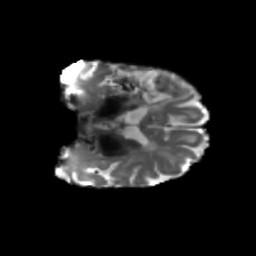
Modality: T2w
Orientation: coronal
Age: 75
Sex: male
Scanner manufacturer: siemens
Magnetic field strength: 3 T
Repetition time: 5.25 s
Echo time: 0.08 s